Field crop: maize
Growth stage: 2
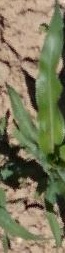
Species: maize